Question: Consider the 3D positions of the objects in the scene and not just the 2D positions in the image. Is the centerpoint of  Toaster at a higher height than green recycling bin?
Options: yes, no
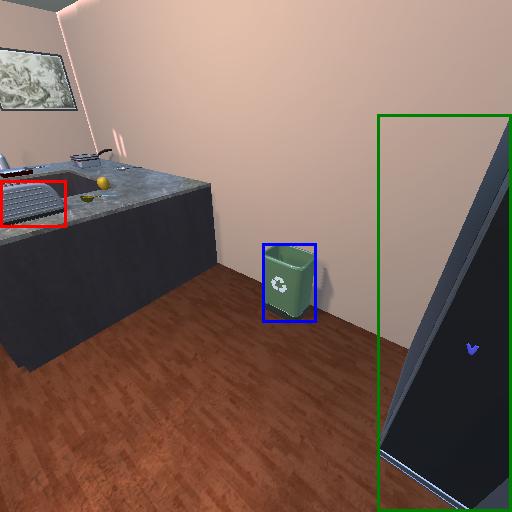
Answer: yes